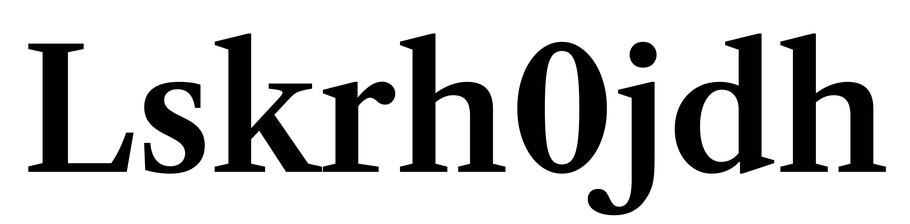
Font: LibreCaslonText_SemiBold